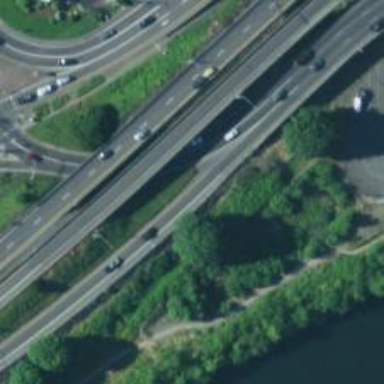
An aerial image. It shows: Bridge crossing over expressway trunk road.